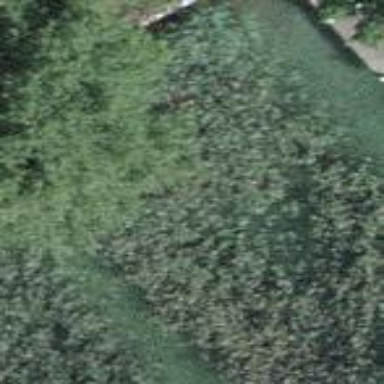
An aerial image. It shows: Reedbed in wetland area.